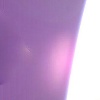
Label: sunburn